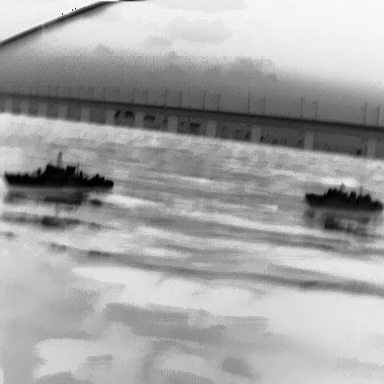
There are two warships in the infrared image.